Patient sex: M
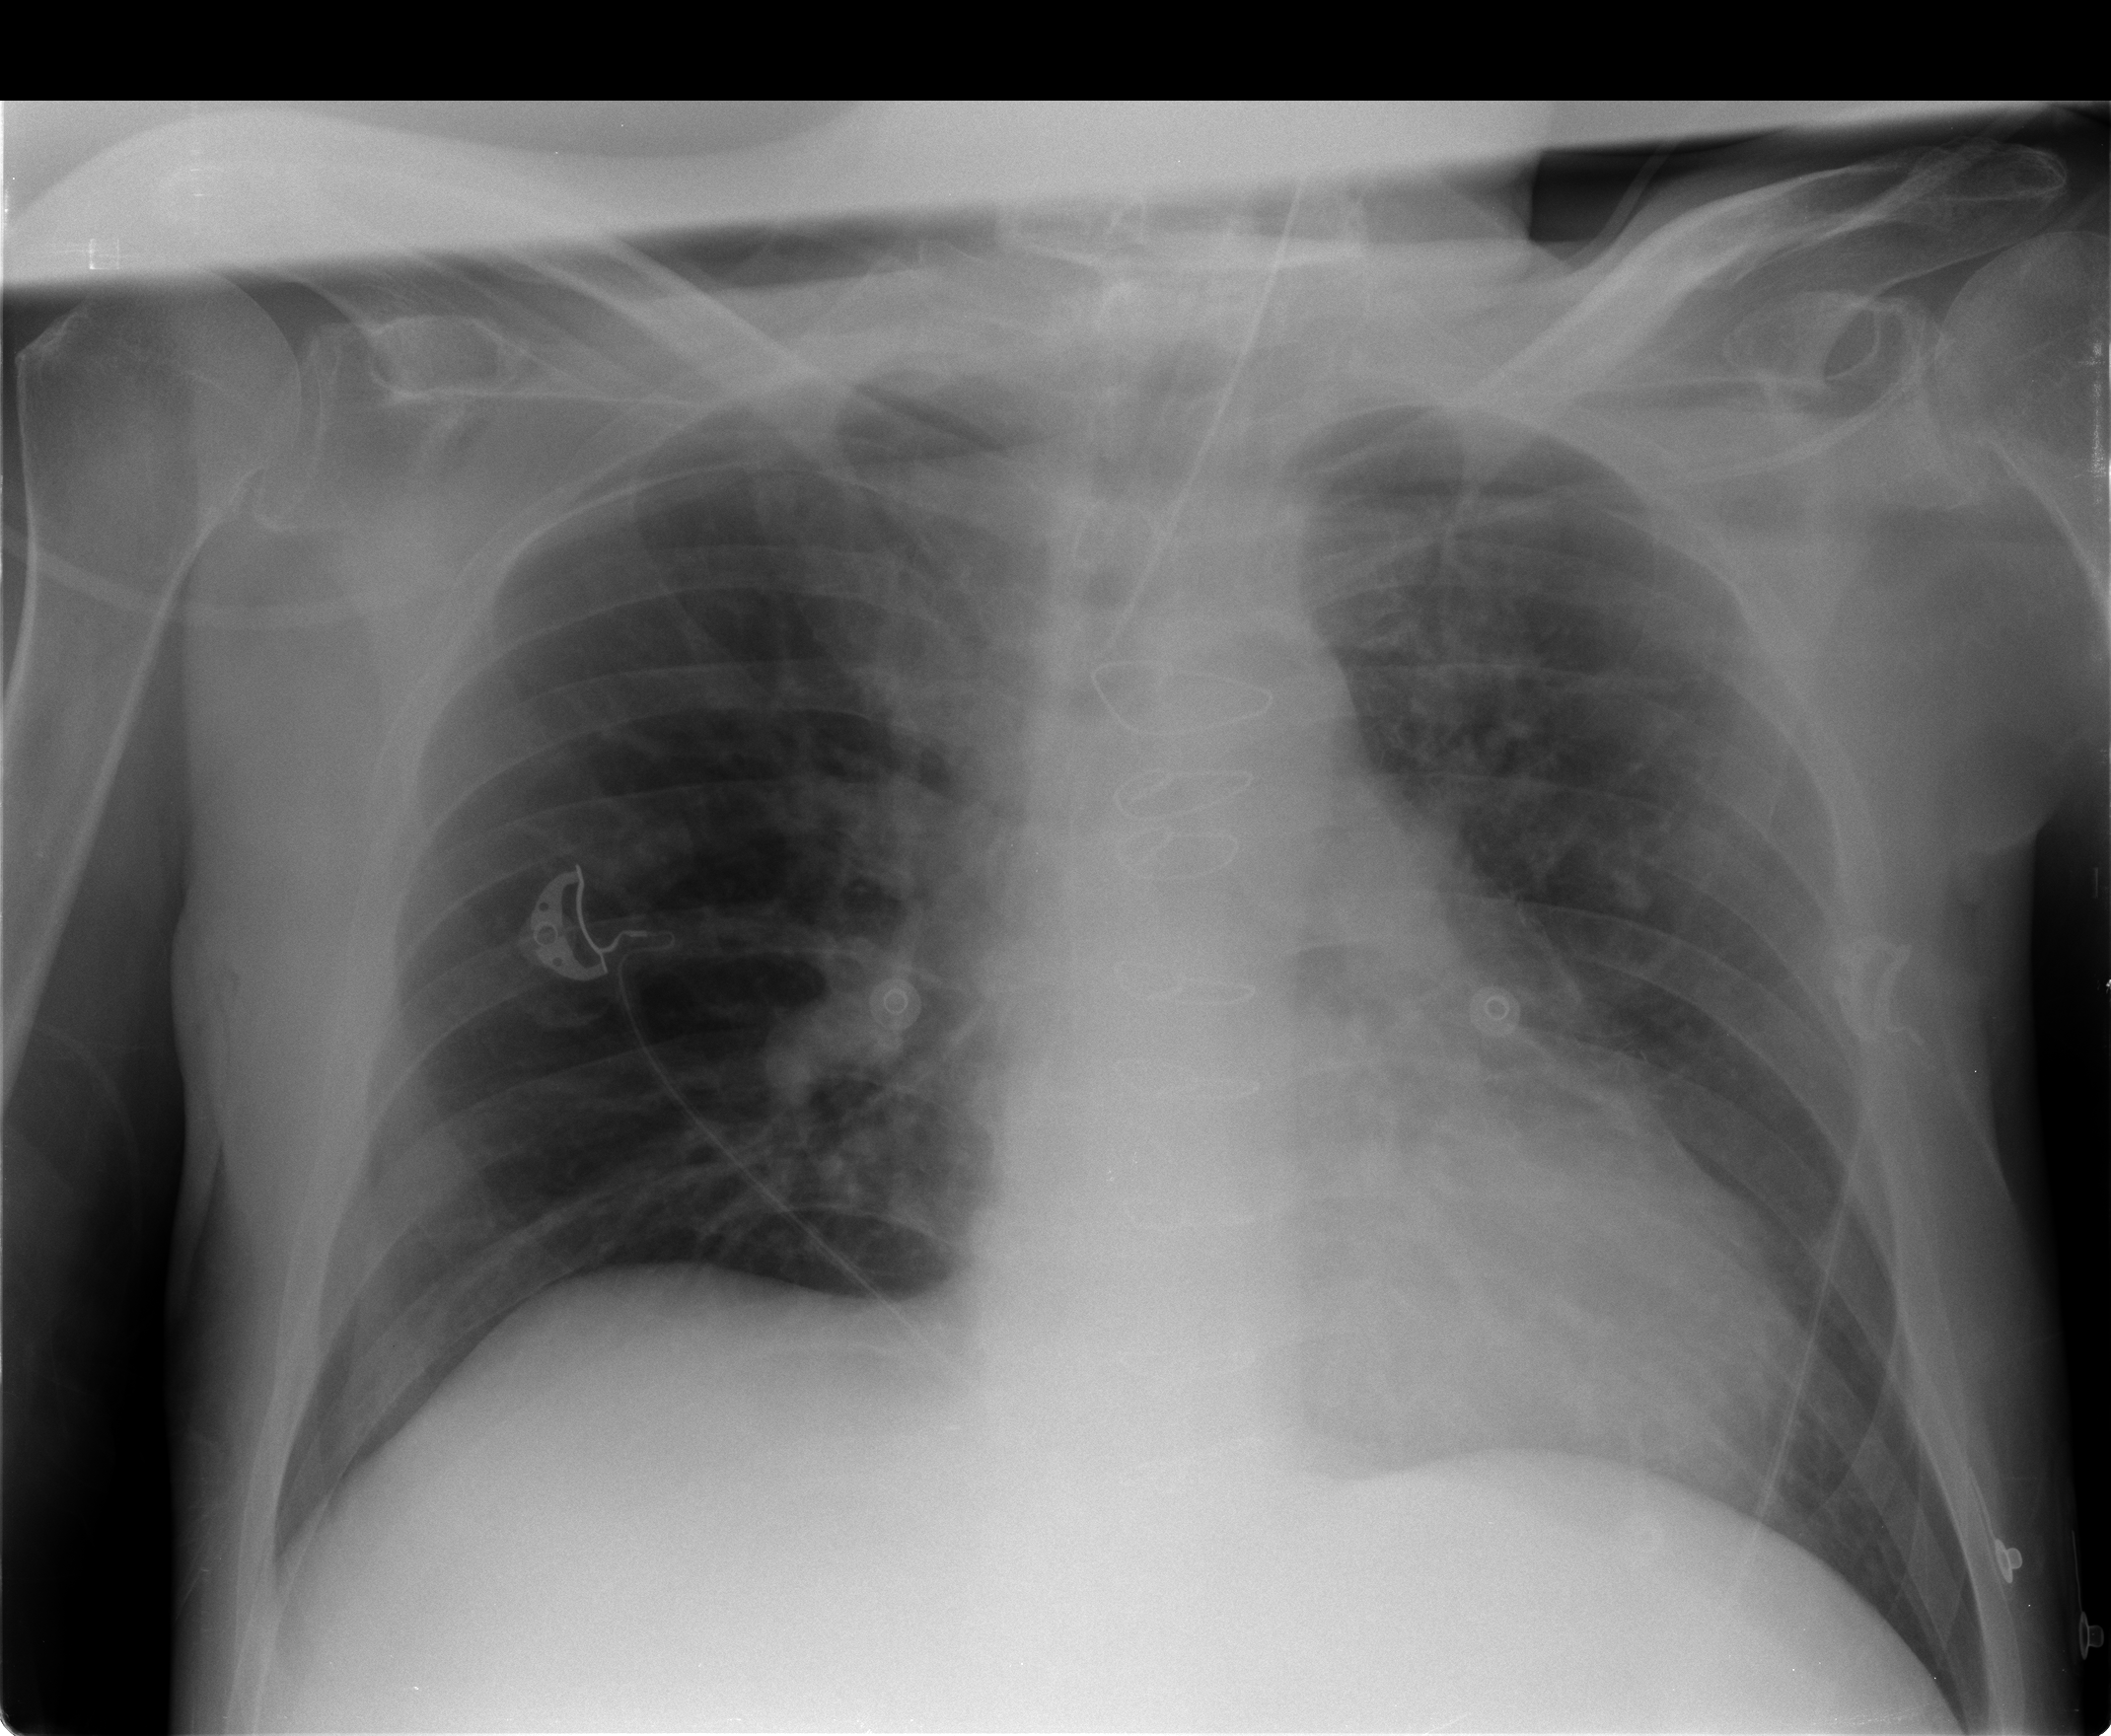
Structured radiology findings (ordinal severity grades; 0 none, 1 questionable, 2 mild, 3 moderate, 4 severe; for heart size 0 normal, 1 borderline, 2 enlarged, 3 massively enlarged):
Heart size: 0
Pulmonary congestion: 0
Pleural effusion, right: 0
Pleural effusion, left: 0
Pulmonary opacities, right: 0
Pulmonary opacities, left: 1
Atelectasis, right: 0
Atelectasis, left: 2